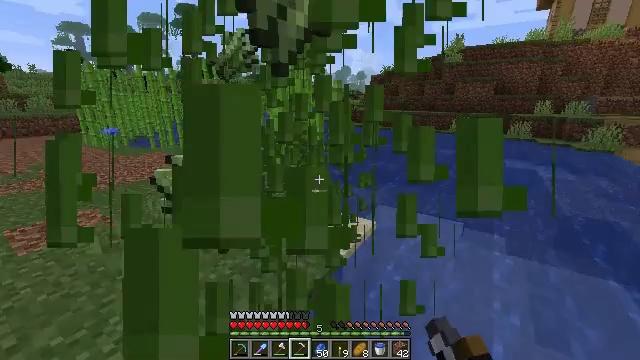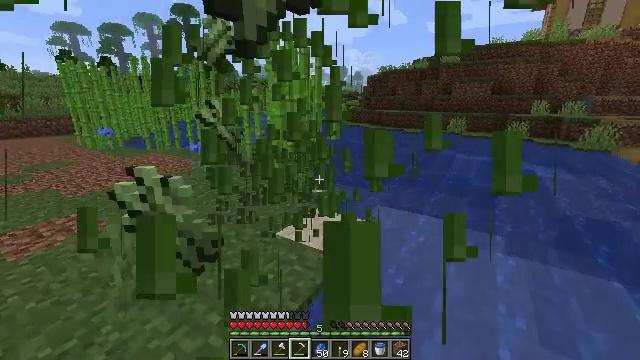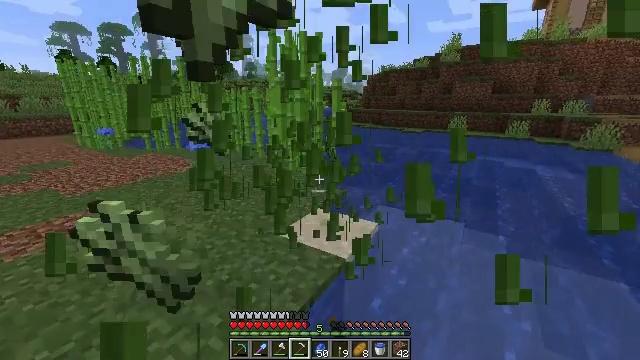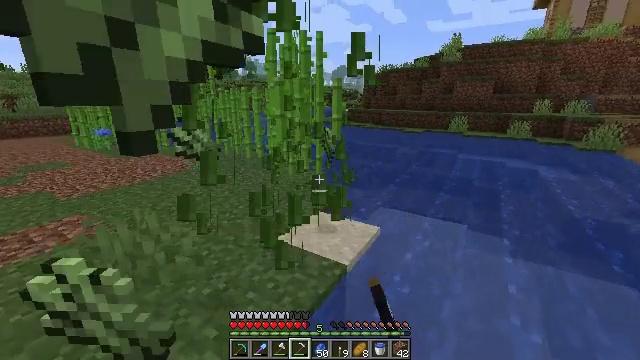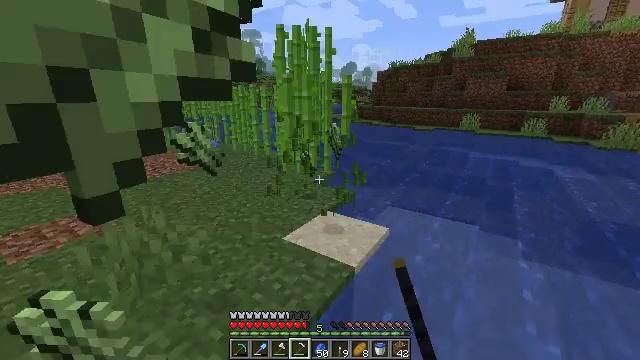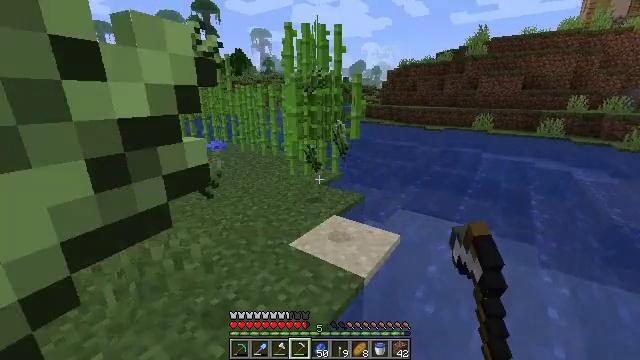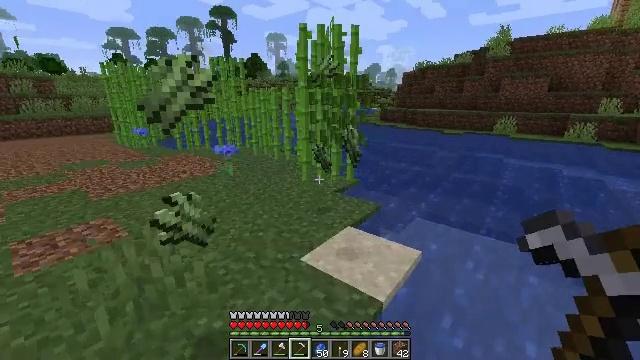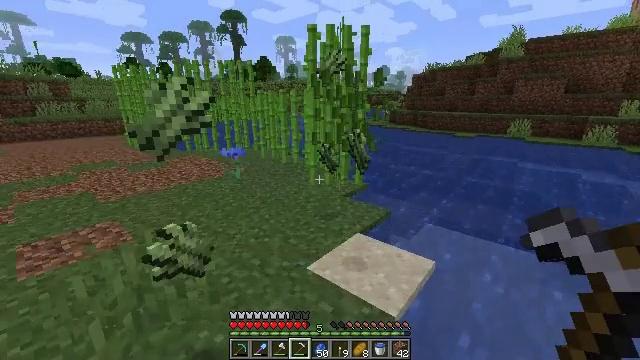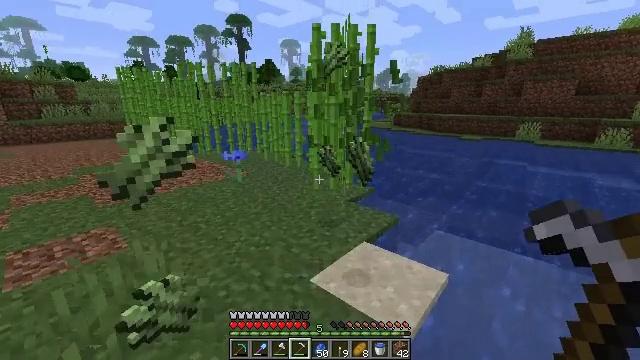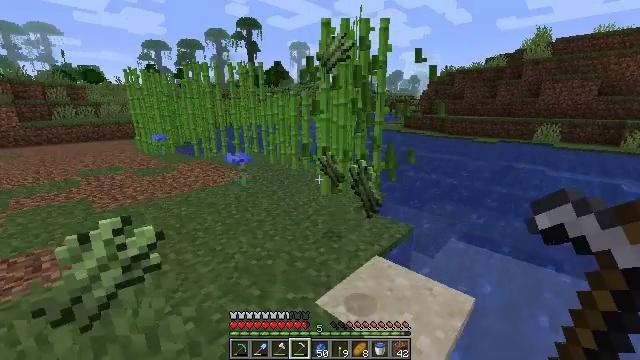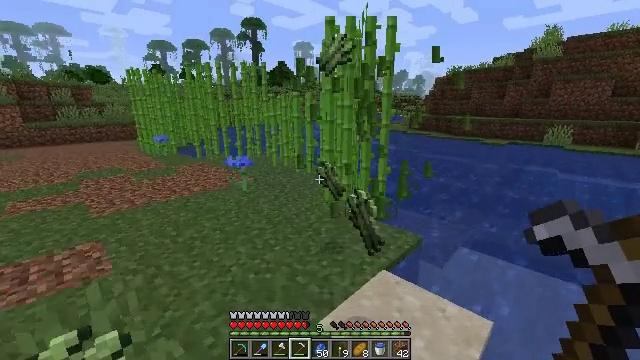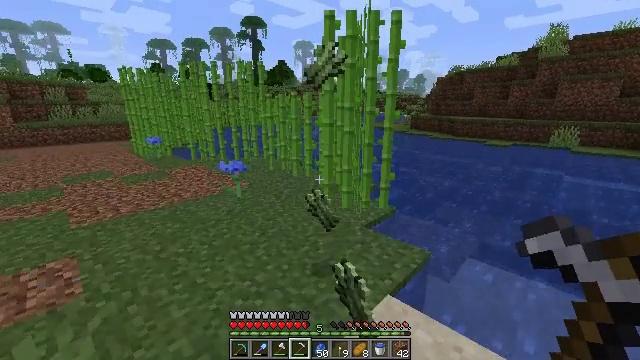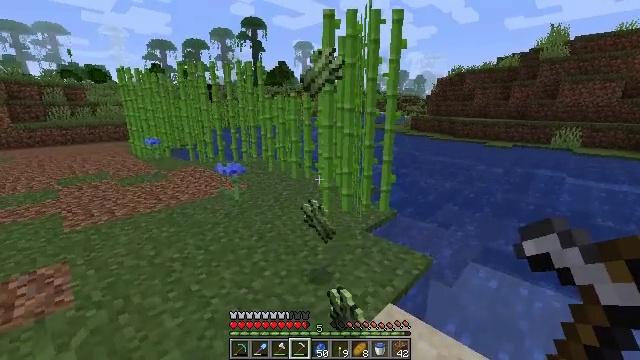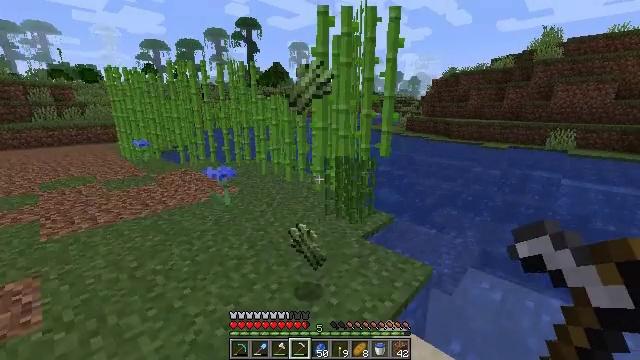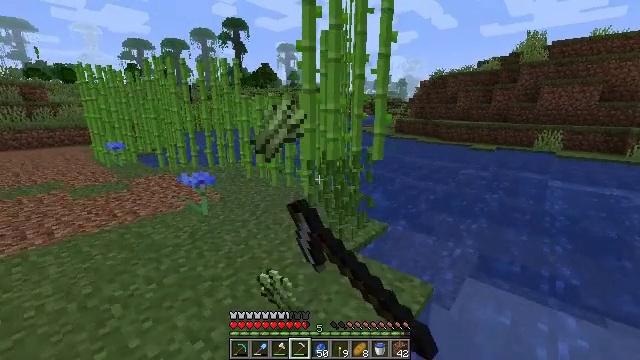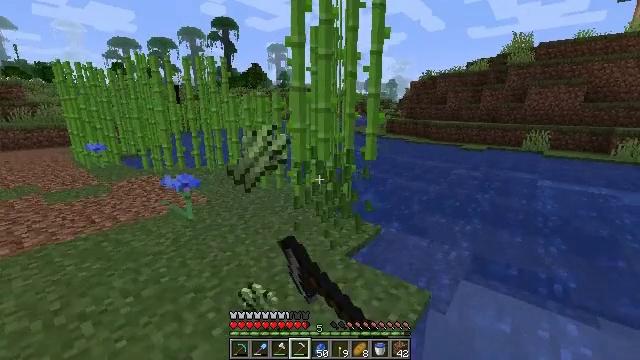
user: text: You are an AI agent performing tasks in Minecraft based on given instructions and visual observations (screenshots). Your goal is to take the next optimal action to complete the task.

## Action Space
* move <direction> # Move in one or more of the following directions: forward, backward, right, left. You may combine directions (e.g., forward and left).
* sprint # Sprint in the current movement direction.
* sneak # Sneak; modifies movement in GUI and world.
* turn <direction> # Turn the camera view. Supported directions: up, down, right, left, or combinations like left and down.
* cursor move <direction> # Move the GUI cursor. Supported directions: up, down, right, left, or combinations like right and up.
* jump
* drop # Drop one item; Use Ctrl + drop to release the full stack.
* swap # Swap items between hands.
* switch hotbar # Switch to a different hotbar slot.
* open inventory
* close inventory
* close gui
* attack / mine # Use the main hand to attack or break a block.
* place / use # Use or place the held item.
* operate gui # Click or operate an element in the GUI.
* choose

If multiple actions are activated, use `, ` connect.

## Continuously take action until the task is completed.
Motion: motion action
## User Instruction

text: Mine the sugar cane near rivers.
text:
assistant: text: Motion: attack / mine
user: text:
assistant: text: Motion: attack / mine
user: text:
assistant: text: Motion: move forward, attack / mine
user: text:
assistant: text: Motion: move forward, turn left, attack / mine
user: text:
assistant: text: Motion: move forward, turn left, attack / mine
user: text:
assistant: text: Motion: move forward, turn left, attack / mine
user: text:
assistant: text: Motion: move forward, turn left, attack / mine
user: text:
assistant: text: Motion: move forward, attack / mine
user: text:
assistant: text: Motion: move forward, turn left, attack / mine
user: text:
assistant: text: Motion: move forward, attack / mine
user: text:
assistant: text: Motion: move forward, attack / mine
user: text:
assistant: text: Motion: move forward, attack / mine
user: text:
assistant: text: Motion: move forward, turn right, attack / mine
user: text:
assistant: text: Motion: move forward, turn right, attack / mine
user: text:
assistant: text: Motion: move forward, turn right, attack / mine
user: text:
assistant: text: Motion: move forward, attack / mine
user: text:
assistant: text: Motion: move forward, attack / mine
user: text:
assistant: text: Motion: move forward, attack / mine
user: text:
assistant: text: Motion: move forward, attack / mine
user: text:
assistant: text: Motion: move forward, turn left, attack / mine
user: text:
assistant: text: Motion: move forward, turn left, attack / mine
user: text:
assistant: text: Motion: move forward, turn left, attack / mine
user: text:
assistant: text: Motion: move forward, turn left, attack / mine
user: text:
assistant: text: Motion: move forward, turn left, attack / mine
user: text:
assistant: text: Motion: move forward, turn left, attack / mine
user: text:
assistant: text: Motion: move forward, turn left, attack / mine
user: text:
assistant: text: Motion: move forward, turn left, attack / mine
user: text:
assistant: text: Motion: move forward, turn left, attack / mine
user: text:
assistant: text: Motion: move forward, turn left, attack / mine
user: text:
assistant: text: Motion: move forward and move right, turn left, attack / mine